Interaction volume radius: 5 \u00c5
Interaction volume height: 25 \u00c5
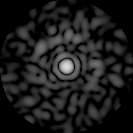
Disorder parameter: 0.807